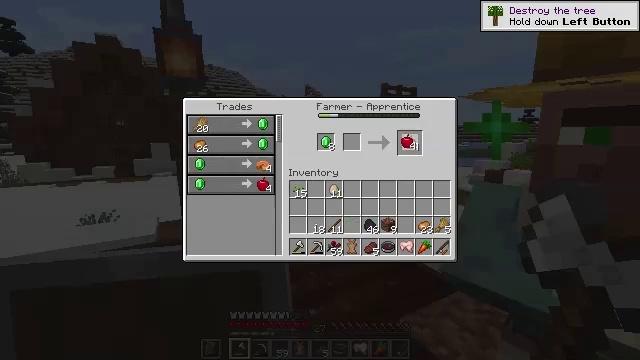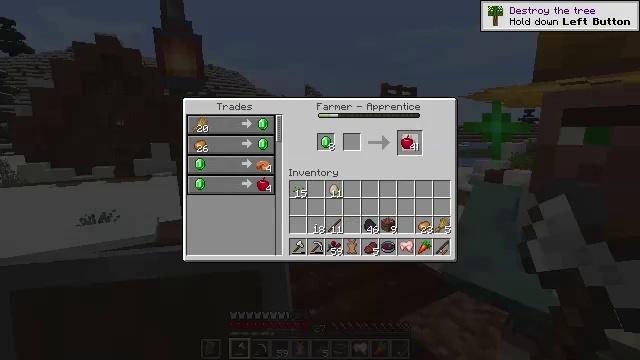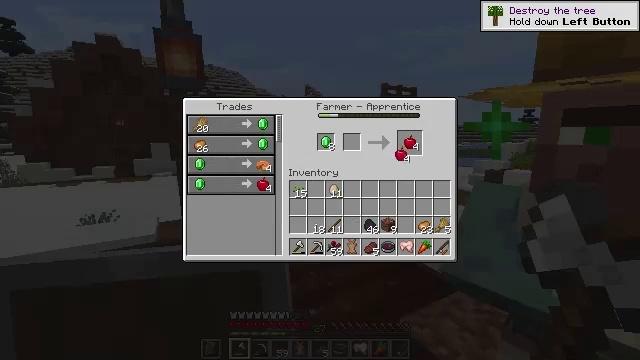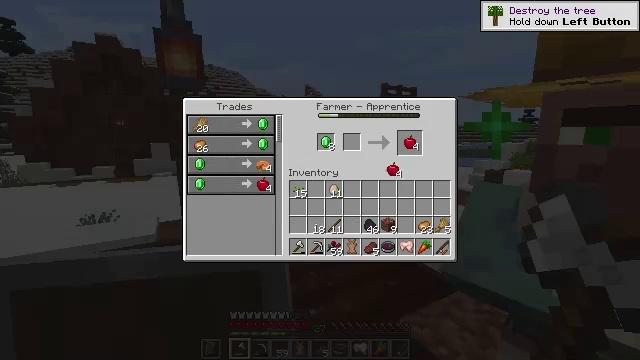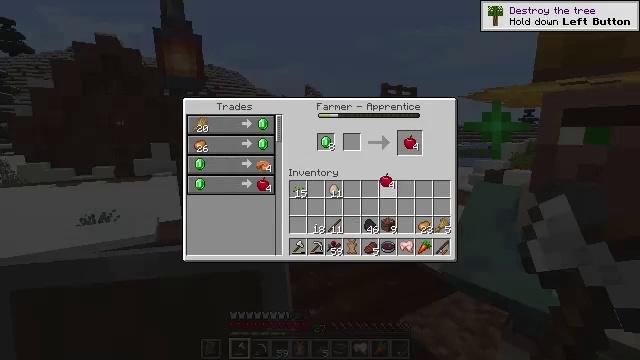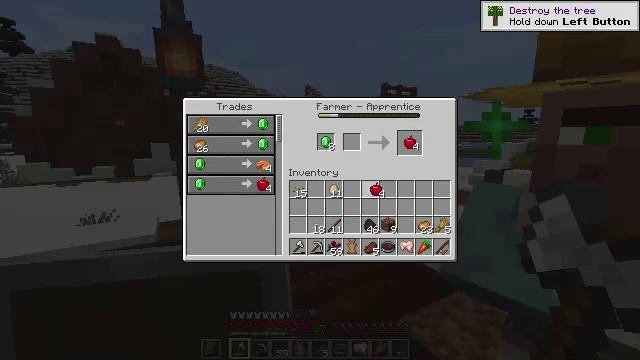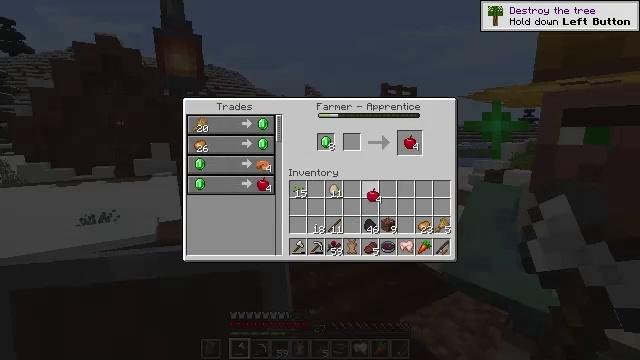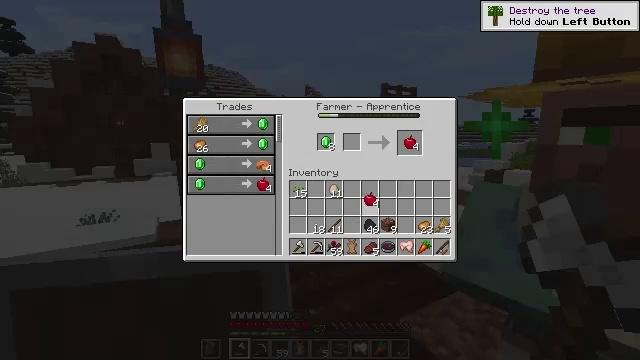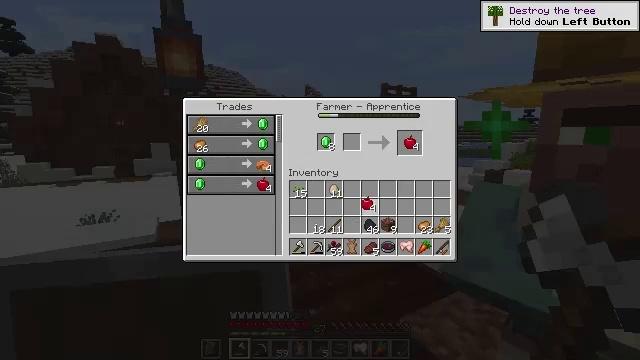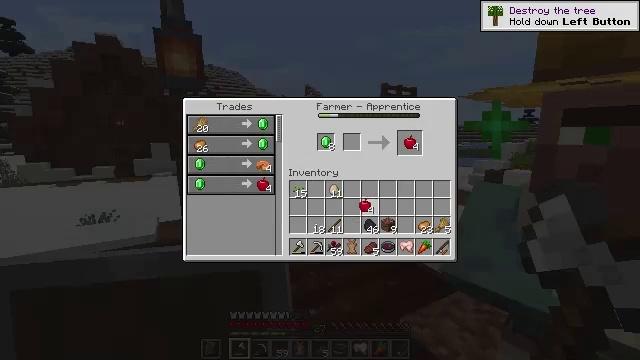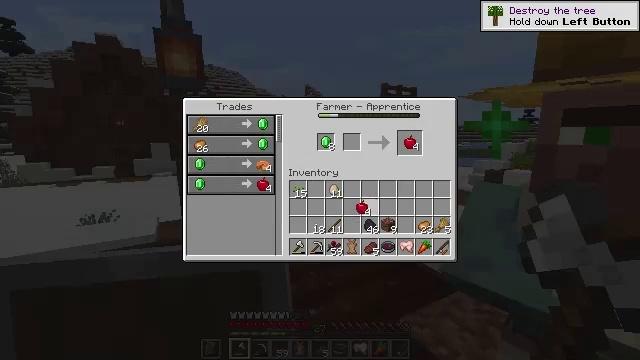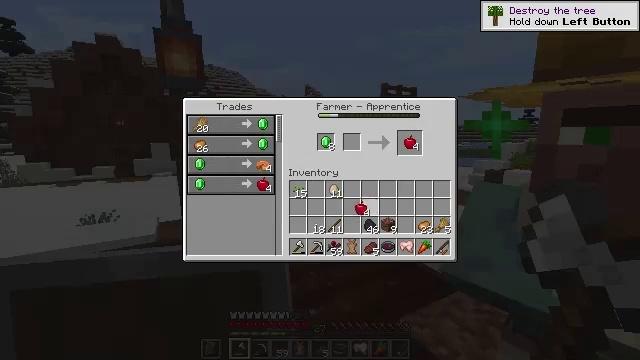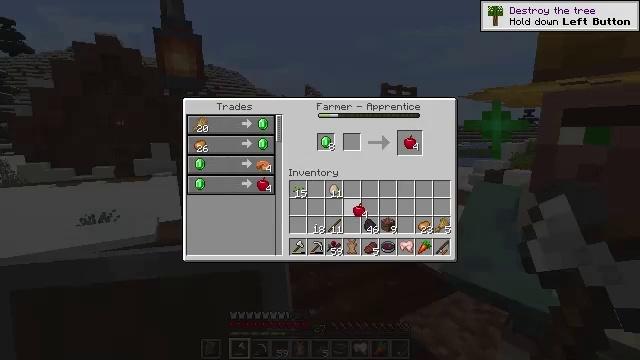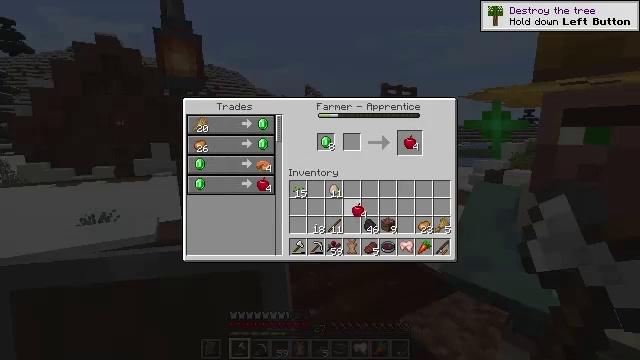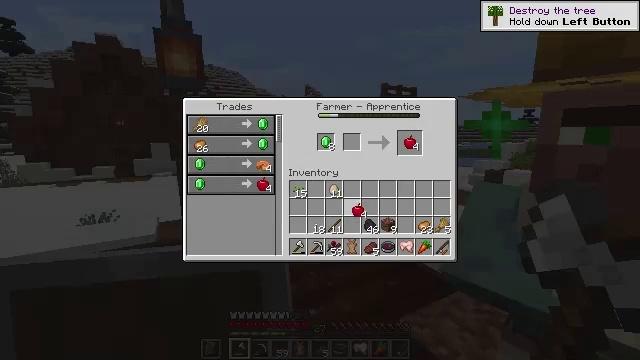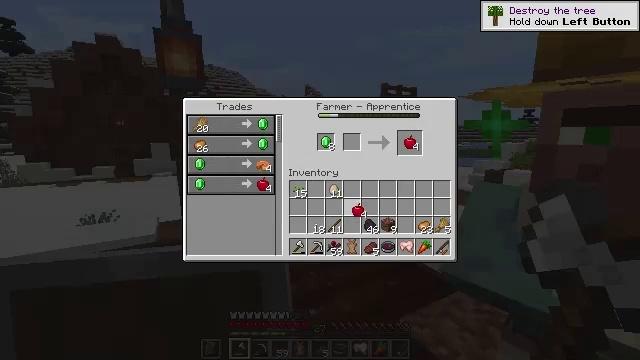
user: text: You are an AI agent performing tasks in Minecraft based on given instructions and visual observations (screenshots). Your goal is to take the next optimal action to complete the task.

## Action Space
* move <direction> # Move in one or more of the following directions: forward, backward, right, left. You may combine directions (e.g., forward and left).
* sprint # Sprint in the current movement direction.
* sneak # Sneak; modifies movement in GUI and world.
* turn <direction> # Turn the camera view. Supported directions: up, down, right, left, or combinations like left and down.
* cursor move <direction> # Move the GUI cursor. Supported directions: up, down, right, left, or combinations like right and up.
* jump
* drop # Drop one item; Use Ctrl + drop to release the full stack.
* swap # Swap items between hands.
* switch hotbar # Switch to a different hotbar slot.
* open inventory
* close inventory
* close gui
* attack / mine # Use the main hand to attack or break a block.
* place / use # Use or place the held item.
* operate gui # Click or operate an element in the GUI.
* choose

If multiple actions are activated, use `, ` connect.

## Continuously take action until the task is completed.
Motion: motion action
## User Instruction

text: Open a crafting table to make a pumpkin pie.
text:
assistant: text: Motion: open gui
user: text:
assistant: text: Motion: cursor move down
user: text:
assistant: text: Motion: cursor move left and down
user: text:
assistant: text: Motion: cursor move left and down
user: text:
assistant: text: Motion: cursor move left and down
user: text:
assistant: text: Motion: no_op
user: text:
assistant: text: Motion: no_op
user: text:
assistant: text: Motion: no_op
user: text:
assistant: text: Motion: no_op
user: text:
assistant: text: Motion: no_op
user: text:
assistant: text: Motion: no_op
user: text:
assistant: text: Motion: no_op
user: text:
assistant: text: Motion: no_op
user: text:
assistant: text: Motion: no_op
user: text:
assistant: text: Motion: no_op
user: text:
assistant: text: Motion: no_op
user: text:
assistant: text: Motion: no_op
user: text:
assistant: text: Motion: no_op
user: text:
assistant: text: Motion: no_op
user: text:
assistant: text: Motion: no_op
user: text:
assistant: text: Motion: cursor move right and up
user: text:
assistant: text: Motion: cursor move right and up
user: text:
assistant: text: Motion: cursor move right and up
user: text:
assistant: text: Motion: no_op
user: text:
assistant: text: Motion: no_op
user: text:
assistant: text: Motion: no_op
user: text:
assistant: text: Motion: no_op
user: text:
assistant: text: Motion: cursor move down
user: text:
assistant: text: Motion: no_op
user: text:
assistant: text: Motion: no_op